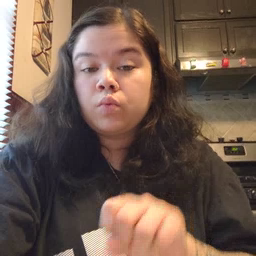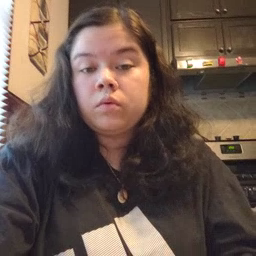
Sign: pajamas